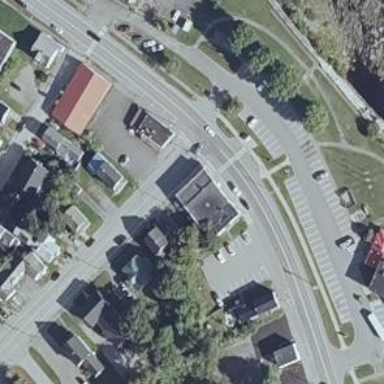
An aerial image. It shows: Convenience shop.